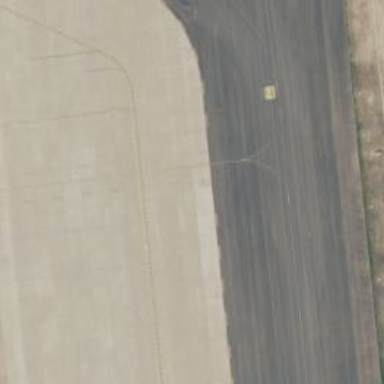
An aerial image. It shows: View of taxiway at the airport.